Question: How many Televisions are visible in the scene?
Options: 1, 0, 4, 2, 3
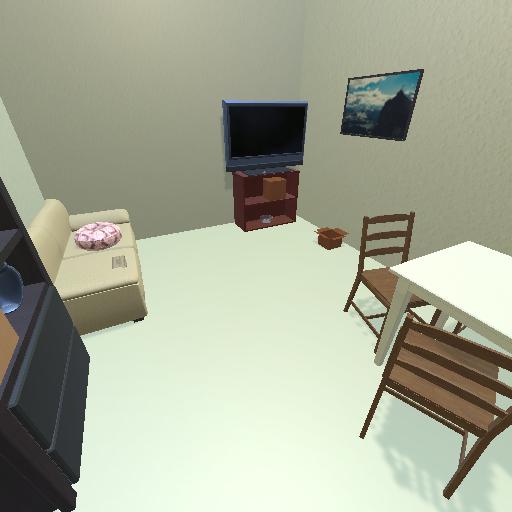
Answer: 1